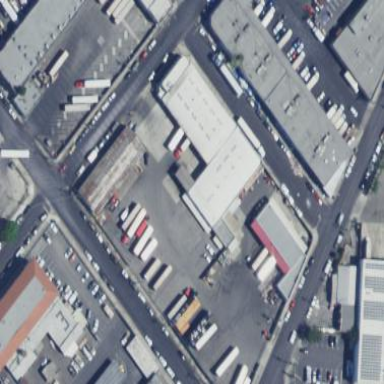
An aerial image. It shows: Warehouse building.